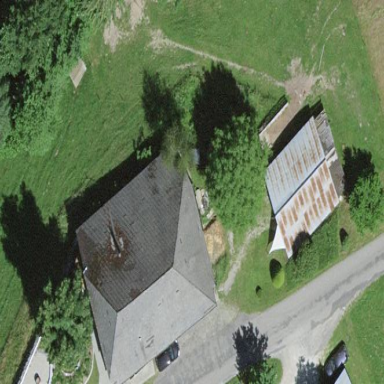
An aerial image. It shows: Farm building.